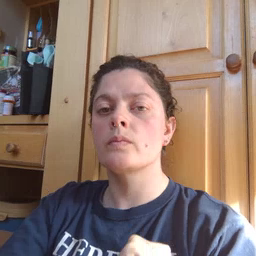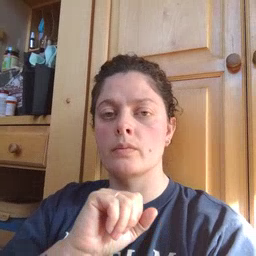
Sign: boat